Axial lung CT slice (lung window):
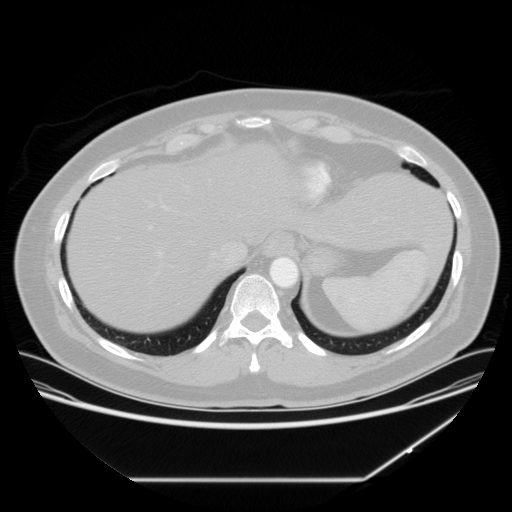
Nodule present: no